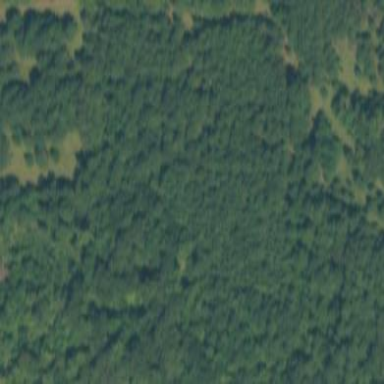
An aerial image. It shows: Evergreen woodland with needle-leaved trees.